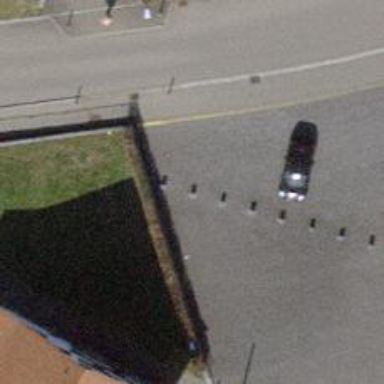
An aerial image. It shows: Rising bollard is in place as barrier.